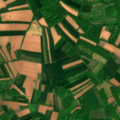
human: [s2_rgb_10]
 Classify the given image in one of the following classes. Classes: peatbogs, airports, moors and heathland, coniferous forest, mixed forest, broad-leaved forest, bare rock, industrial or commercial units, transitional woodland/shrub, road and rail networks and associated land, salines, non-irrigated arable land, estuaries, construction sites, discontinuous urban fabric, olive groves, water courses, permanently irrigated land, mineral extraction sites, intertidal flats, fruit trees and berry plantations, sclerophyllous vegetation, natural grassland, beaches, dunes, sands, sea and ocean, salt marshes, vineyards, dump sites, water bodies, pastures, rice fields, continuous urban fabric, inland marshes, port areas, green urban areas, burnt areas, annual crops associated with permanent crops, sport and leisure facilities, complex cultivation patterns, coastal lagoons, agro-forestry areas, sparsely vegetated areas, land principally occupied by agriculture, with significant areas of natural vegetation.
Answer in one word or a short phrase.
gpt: non-irrigated arable land, complex cultivation patterns, land principally occupied by agriculture, with significant areas of natural vegetation